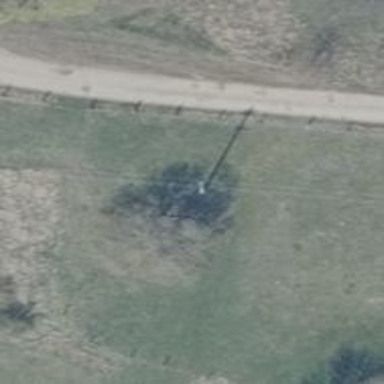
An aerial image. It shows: Minor power line.